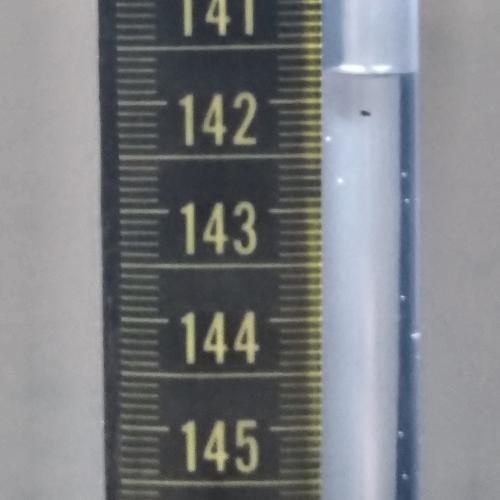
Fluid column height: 141.7 cm